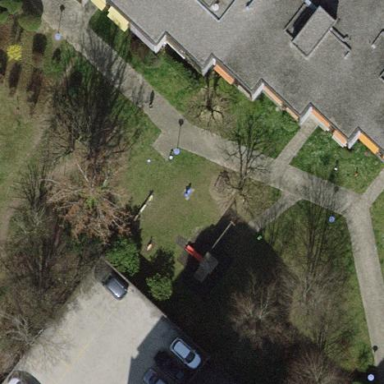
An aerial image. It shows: Playground area for leisure activities on the land.